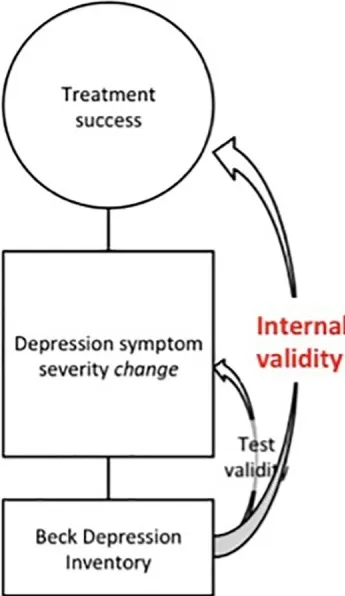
The validity of the research process entails both the internal validity of the design and the epistemic validity of the function of the design in a researcher's epistemic endeavor.
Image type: radiology (x_ray)